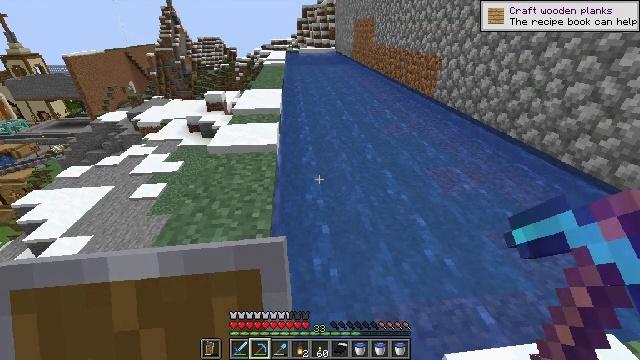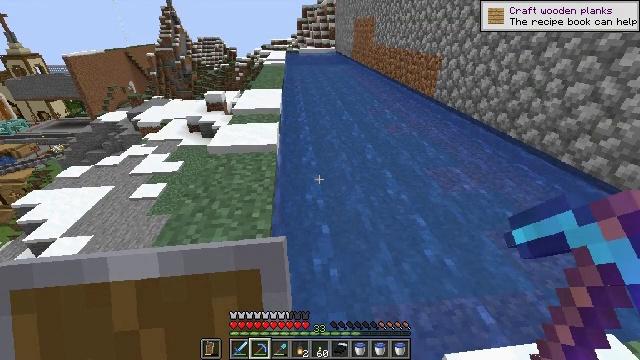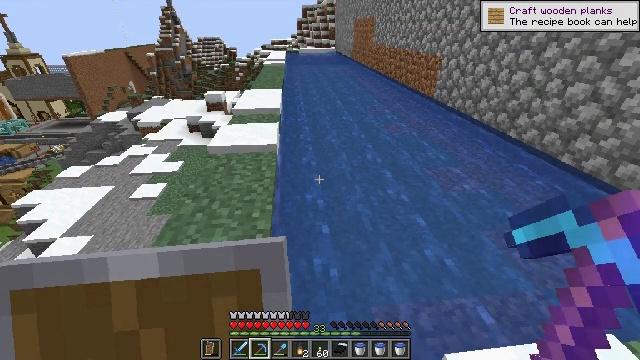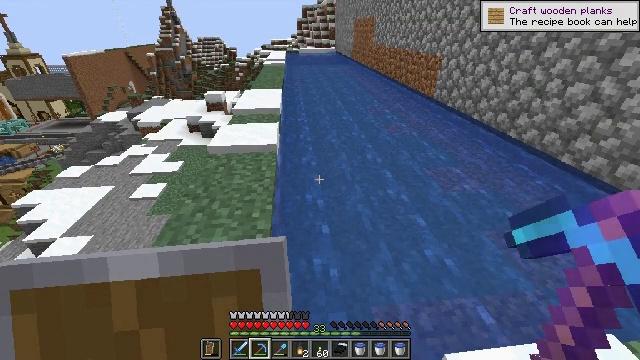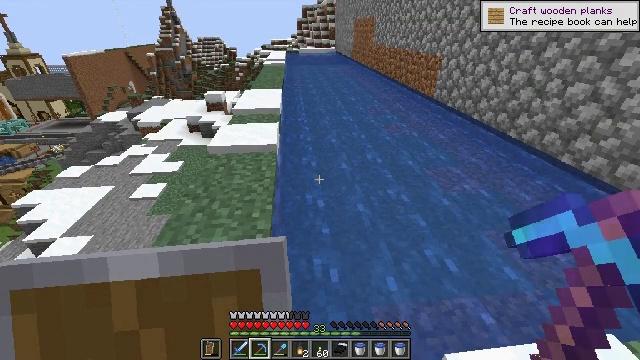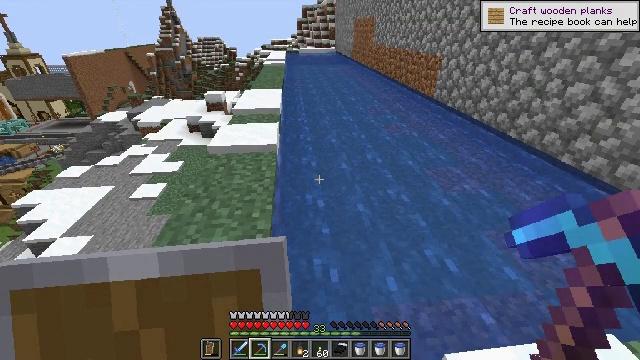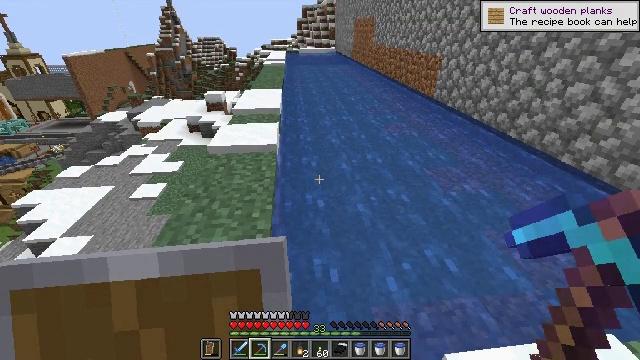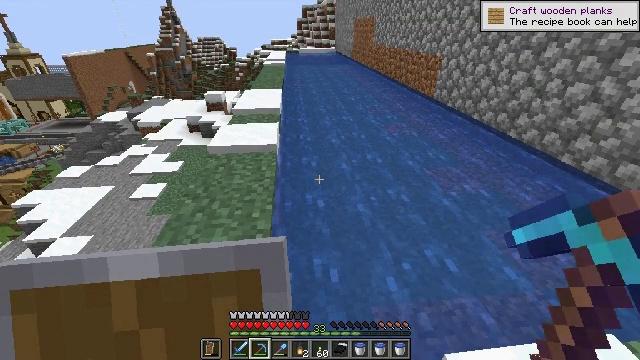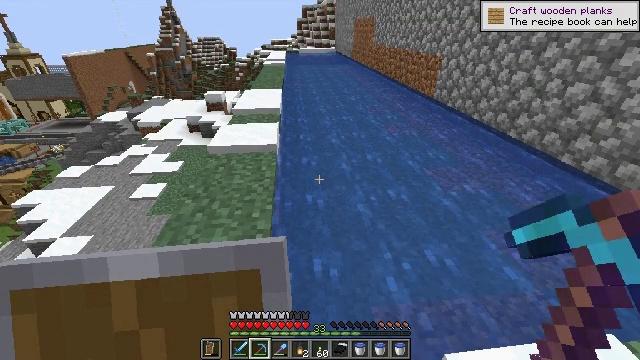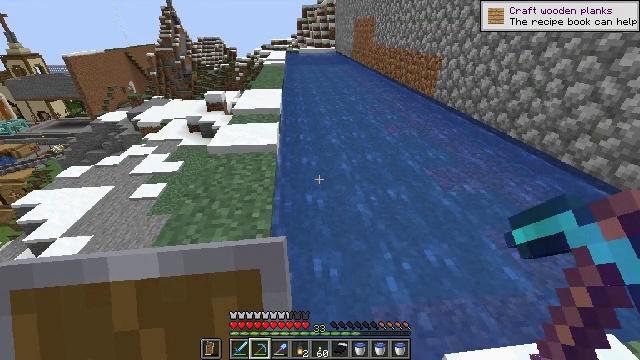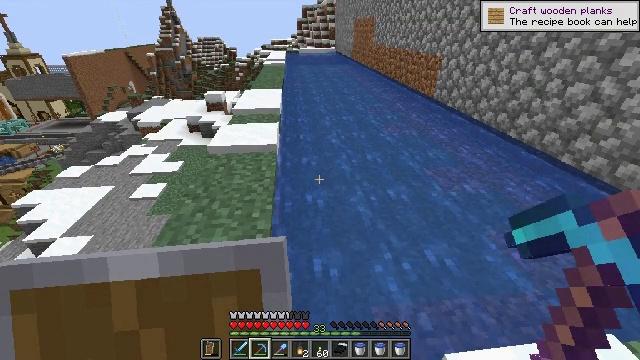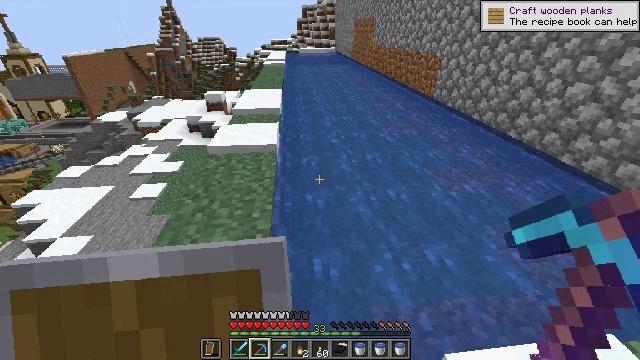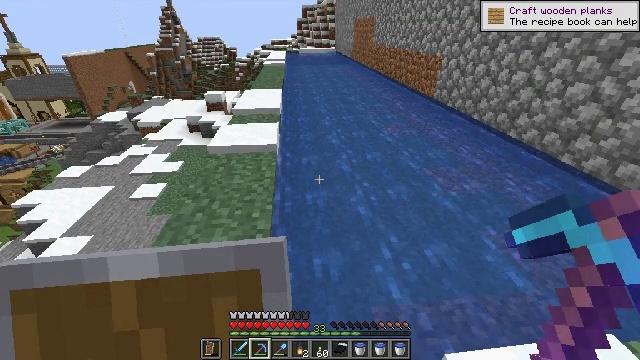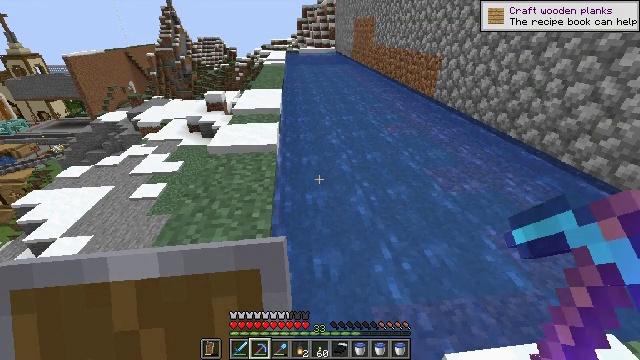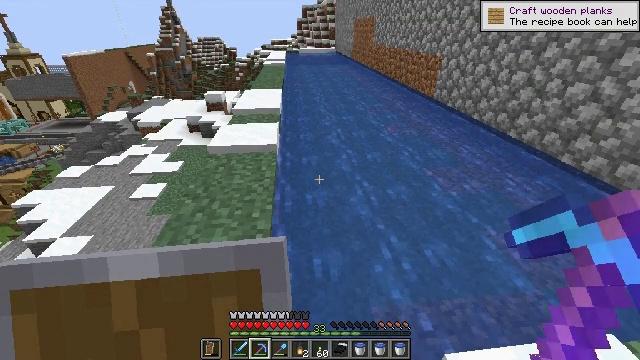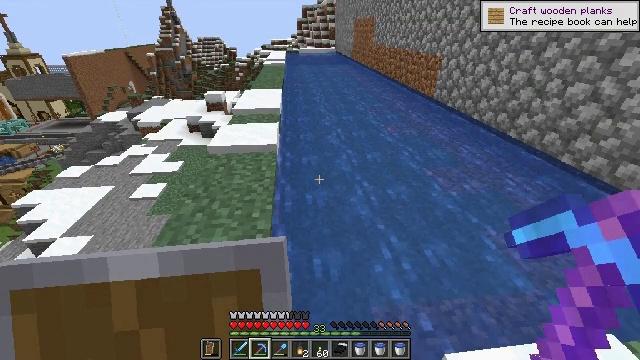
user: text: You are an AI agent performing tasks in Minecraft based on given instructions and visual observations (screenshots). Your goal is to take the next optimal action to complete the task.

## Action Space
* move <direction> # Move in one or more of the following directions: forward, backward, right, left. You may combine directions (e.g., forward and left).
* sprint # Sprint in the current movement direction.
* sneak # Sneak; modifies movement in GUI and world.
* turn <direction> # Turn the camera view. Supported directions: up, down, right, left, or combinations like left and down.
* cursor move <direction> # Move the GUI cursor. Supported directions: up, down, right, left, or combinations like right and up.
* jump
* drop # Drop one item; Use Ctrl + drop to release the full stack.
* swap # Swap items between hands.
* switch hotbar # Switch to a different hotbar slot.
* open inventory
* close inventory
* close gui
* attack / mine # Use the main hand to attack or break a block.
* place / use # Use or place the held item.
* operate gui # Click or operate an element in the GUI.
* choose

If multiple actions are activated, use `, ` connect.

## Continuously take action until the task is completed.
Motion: motion action
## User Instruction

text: Harvest the ice from frozen areas.
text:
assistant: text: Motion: no_op
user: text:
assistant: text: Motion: no_op
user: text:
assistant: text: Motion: no_op
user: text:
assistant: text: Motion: no_op
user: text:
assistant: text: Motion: no_op
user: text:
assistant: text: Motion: no_op
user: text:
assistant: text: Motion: no_op
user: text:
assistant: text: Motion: no_op
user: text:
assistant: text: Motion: no_op
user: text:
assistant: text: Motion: no_op
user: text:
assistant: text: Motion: no_op
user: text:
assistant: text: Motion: no_op
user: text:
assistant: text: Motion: no_op
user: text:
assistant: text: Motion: no_op
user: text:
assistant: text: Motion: no_op
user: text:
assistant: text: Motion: no_op
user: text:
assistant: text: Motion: no_op
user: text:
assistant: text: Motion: no_op
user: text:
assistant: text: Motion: turn left and down
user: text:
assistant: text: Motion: turn left and down
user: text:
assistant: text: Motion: turn left
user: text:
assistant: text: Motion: turn left
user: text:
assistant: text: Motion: no_op
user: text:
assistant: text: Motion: turn down
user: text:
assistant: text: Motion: turn left
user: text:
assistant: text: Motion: turn left and down
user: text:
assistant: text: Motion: turn left and down
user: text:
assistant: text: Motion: turn left and down
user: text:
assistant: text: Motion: turn left and down
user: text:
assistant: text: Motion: turn left and down